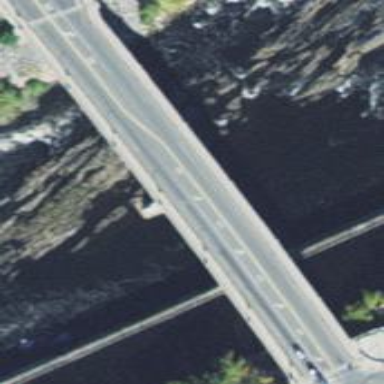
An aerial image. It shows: Bridge with beam structure.